Interaction volume radius: 10 \u00c5
Interaction volume height: 10 \u00c5
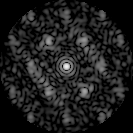
Disorder parameter: 0.6325